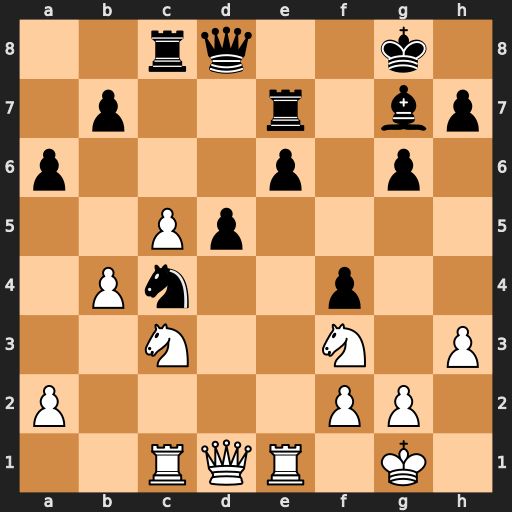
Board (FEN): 2rq2k1/1p2r1bp/p3p1p1/2Pp4/1Pn2p2/2N2N1P/P4PP1/2RQR1K1
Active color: w
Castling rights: -
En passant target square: -
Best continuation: Nxd5 exd5 Rxe7 Qxe7 Qxd5+